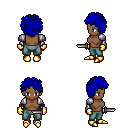
a pixel art fantasy rpg character, female body template, human, dark skin, steel arm armor, teal pants, blue curly afro hairstyle, gold gloves, gold boots, dagger, four views (front, back, left, right), 2x2 character sprite sheet, small pixel art, hard edges, no anti-aliasing